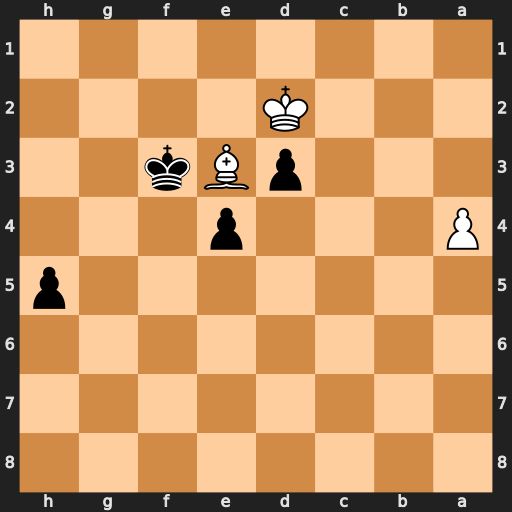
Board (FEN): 8/8/8/7p/P3p3/3pBk2/3K4/8
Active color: b
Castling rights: -
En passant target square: -
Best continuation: h4 a5 h3 Bg1 e3+